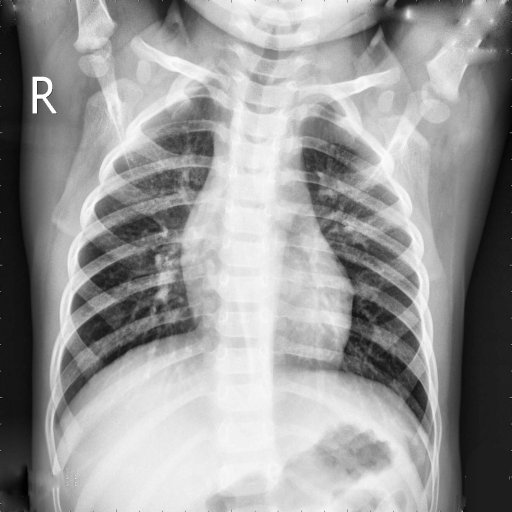
Finding: NORMAL